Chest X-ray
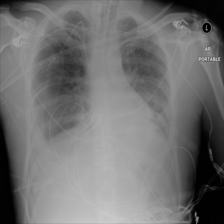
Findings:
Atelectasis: negative
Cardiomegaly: negative
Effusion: positive
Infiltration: negative
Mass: negative
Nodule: negative
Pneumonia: negative
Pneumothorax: negative
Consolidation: negative
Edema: negative
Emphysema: negative
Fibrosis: negative
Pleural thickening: negative
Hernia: negative